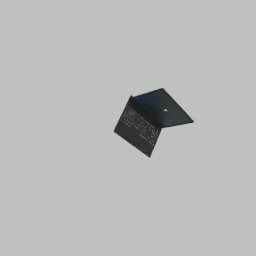
Label: electronics